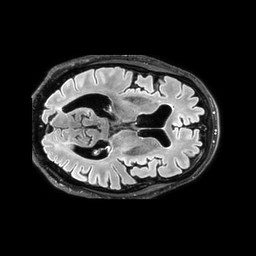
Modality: FLAIR
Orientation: axial
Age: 70
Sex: male
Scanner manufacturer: philips
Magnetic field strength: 3 T
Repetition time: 4.8 s
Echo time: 0.34 s